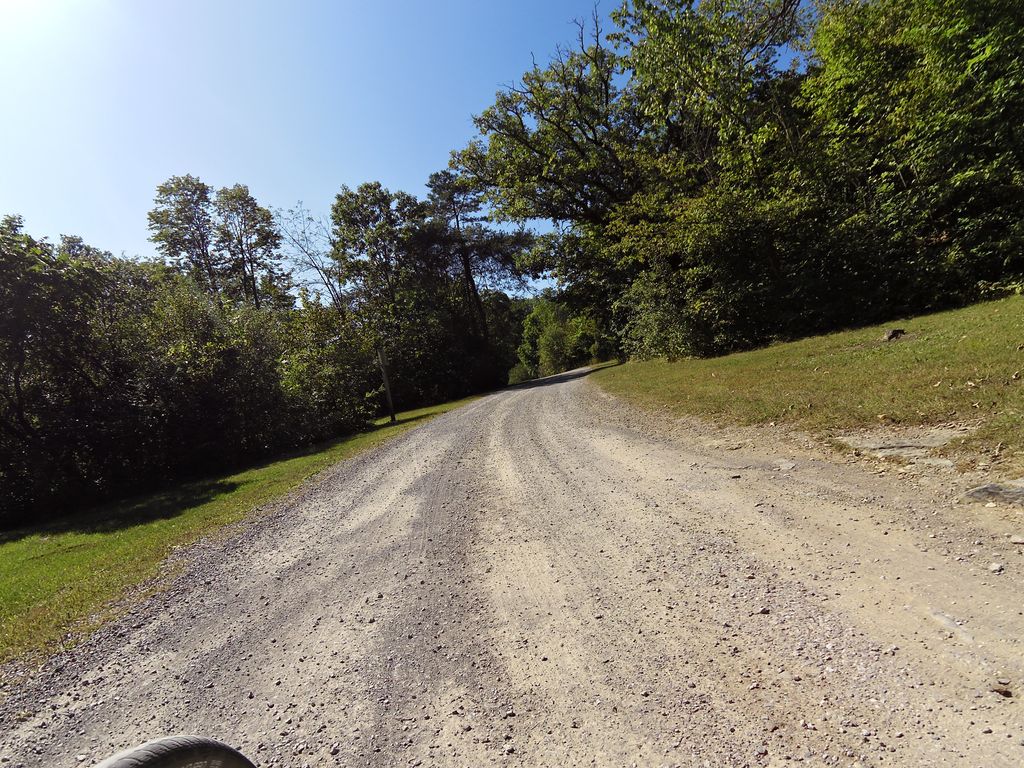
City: ottawa-gatineau